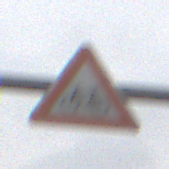
Verkehrszeichen: RadverkehrRechts
Umgebung: Outdoor, Nature
Tageszeit: MorningAfternoon
Wetter: Overcast
Licht: Natural
Jahreszeit: NotSpecified
Kontrast: LowContrast